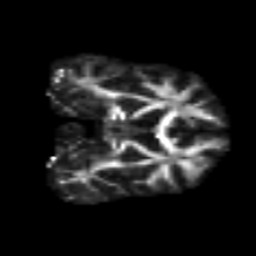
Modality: FA
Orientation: coronal
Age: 25
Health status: ill
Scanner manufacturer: philips
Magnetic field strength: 3 T
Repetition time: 9 s
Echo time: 0.127 s